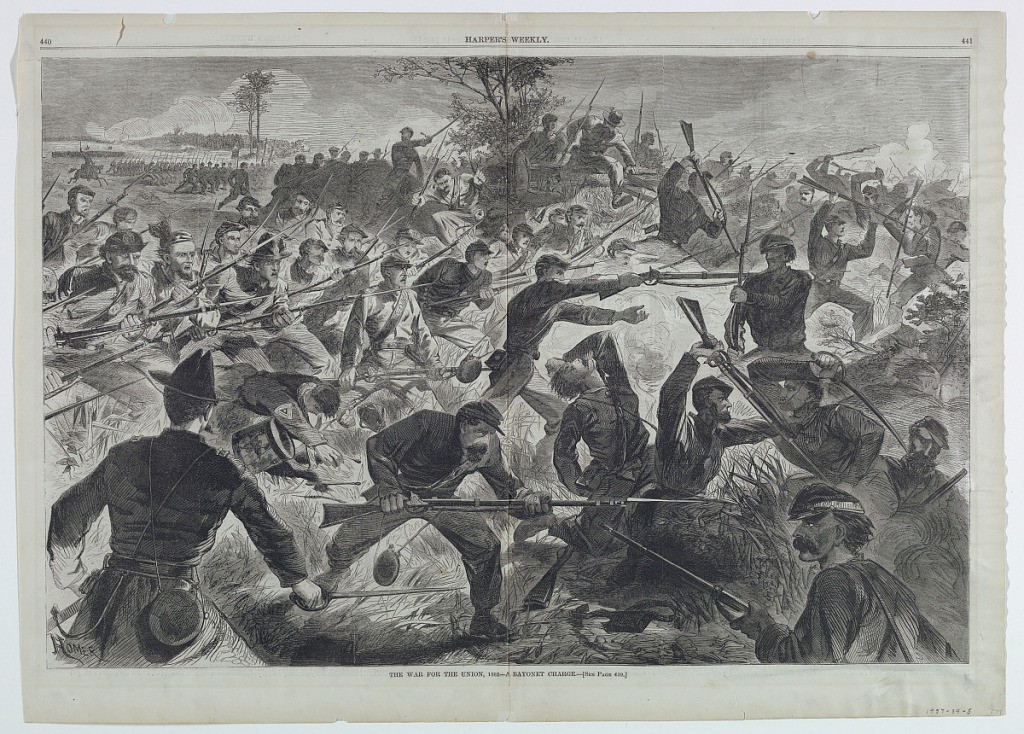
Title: The War for the Union, 1862 – A Bayonet Charge
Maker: Winslow Homer, American, 1836–1910
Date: July 12, 1862
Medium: Wood engraving in black ink on paper
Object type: Print
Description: Double page illustration for Harper's Weekly. Union soldiers charge from the left, bayonettes pointed ahead, towards the battle, at right. At lower left, a Union offier is shown with sword drawn, his back to the observer.